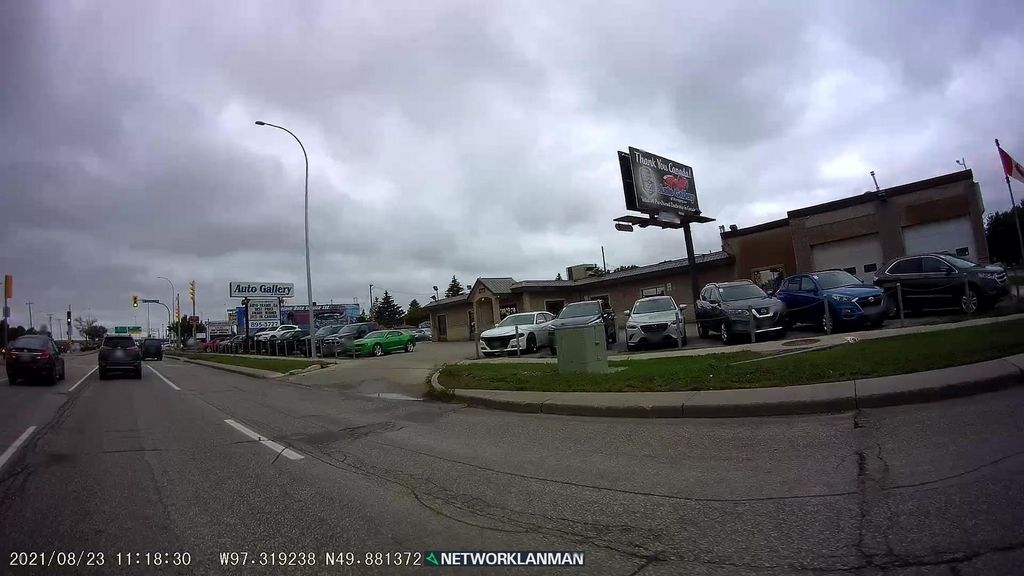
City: winnipeg